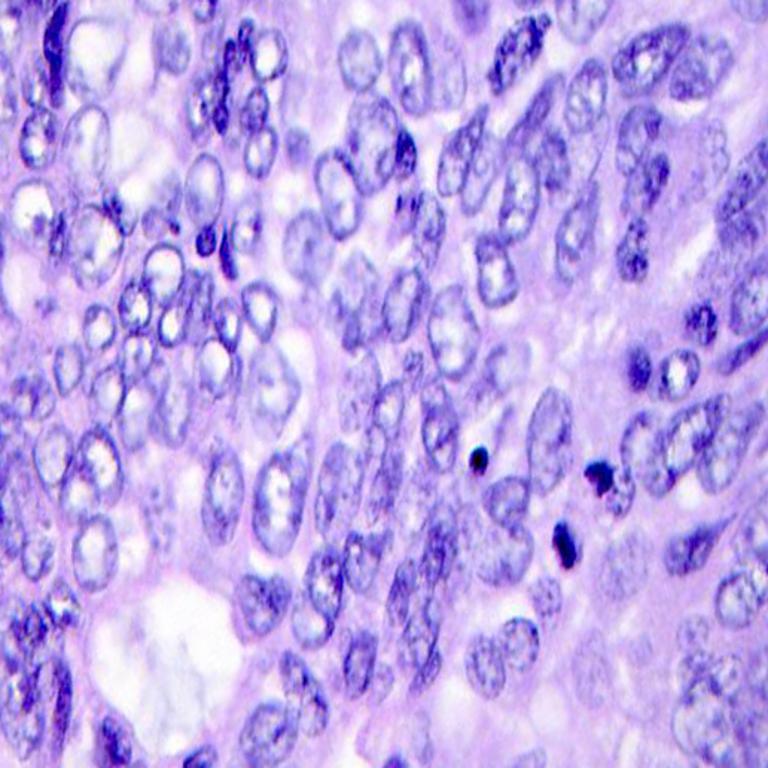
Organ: colon
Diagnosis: adenocarcinomas